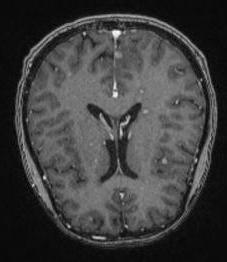
Label: notumor